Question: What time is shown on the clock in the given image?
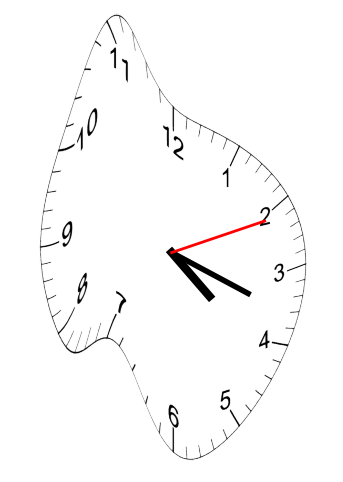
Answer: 04:18:11